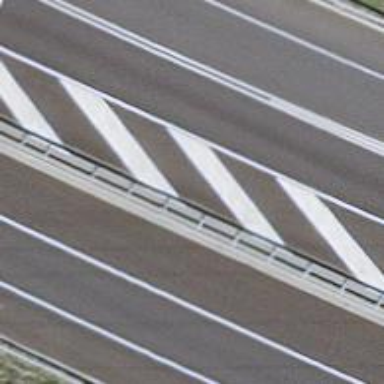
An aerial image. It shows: Asphalt motorway.